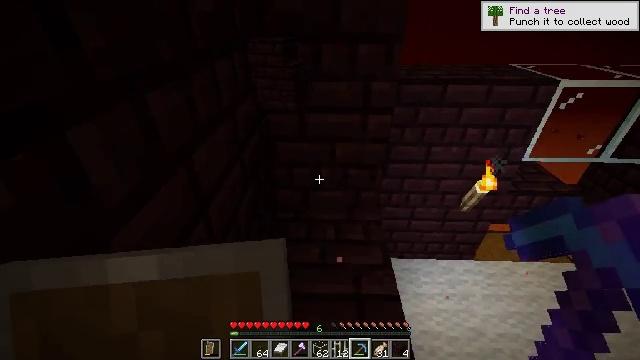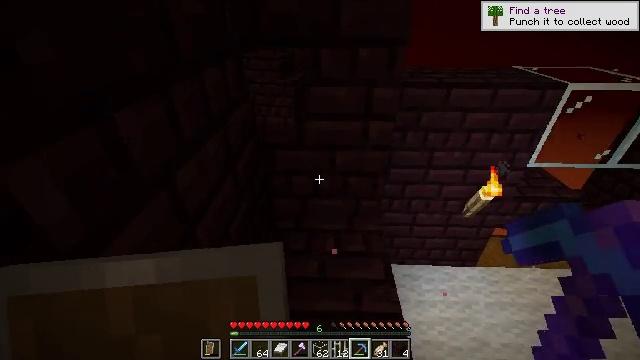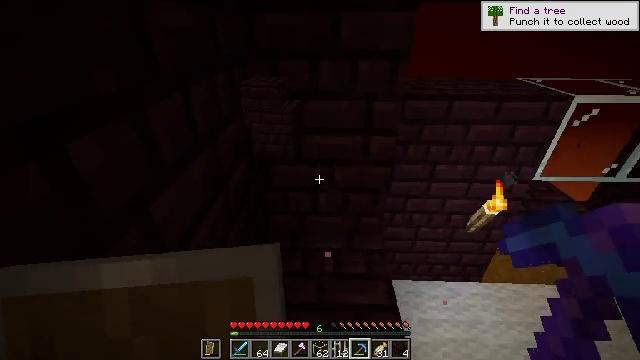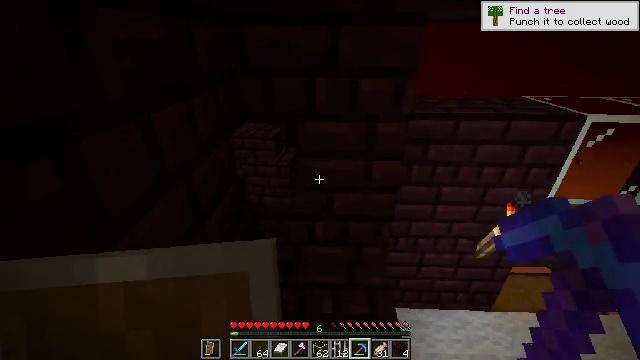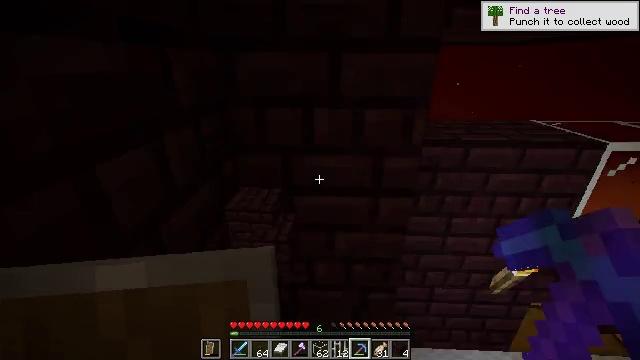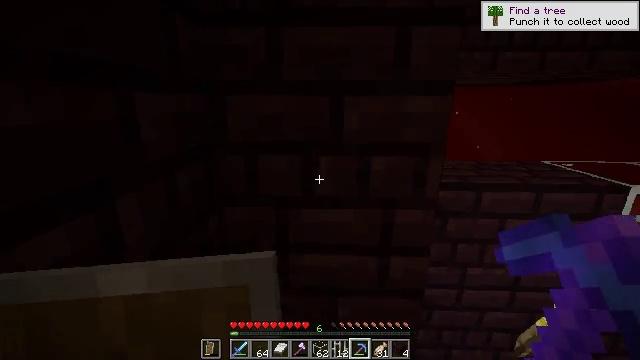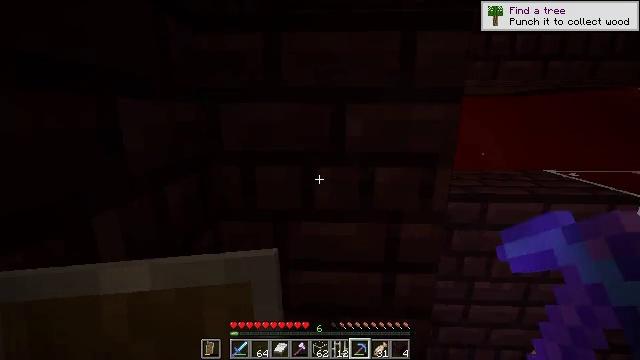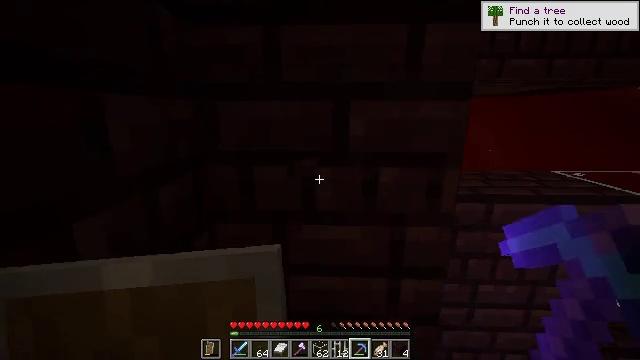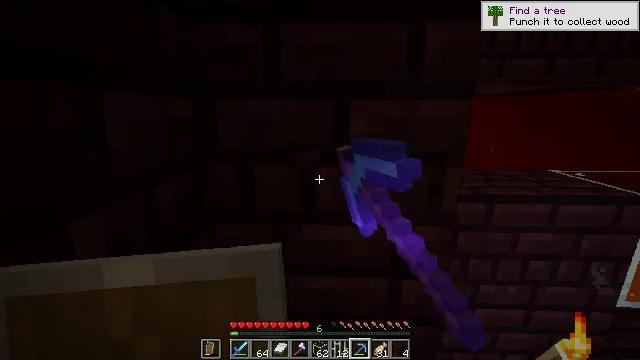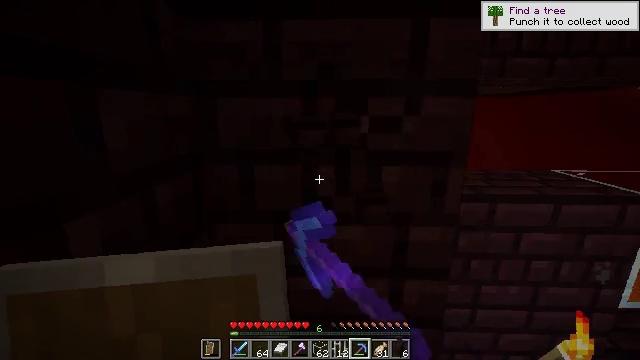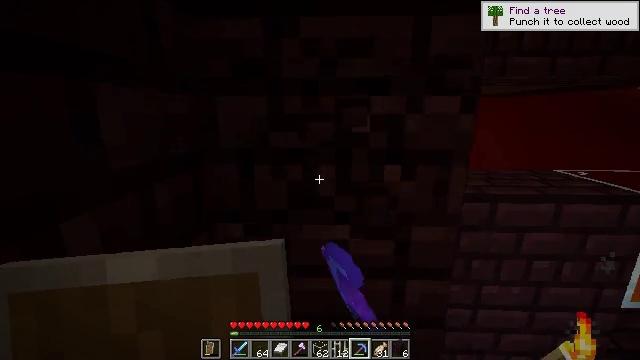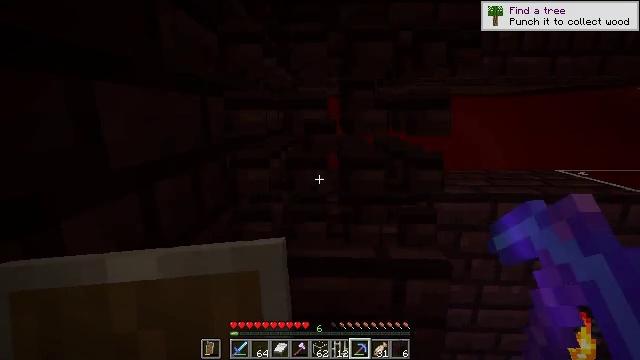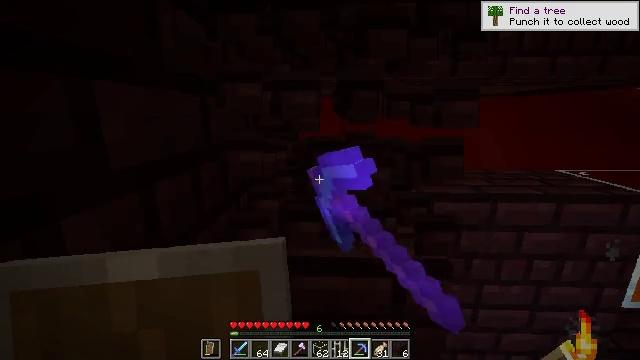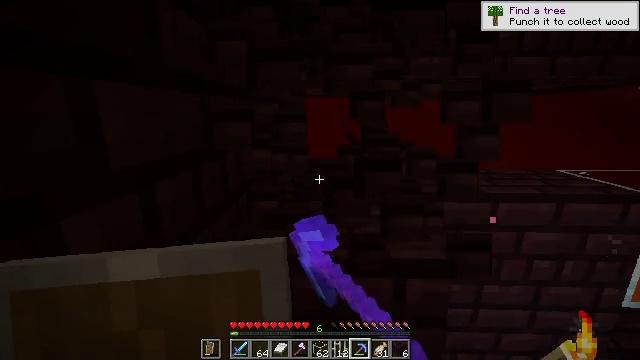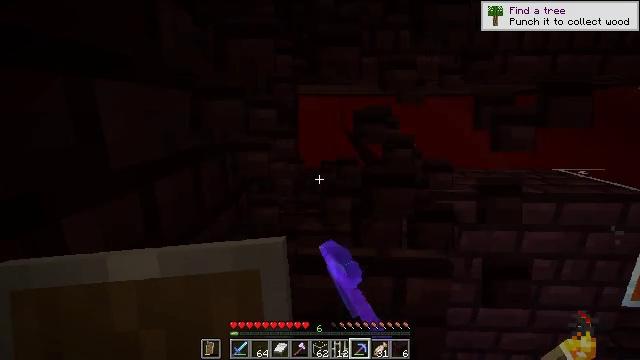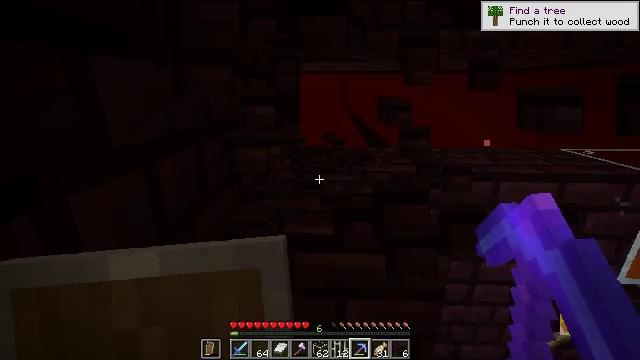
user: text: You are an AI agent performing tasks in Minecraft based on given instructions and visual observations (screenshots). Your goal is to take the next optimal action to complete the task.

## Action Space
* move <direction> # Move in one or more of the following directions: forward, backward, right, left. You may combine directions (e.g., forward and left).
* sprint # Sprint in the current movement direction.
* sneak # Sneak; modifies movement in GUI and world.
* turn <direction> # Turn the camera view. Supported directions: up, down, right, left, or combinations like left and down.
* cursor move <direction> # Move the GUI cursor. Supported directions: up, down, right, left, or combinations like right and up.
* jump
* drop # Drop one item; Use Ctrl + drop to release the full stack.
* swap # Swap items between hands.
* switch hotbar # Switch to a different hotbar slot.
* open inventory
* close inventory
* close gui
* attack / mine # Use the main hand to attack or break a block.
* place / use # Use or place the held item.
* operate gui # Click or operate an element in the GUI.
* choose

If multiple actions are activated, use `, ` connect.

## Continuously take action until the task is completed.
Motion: motion action
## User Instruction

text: Harvest nether bricks from a structure.
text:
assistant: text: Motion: move forward
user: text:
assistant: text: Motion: move forward, turn up
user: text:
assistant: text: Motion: move forward, turn up
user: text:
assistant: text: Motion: move forward, turn up
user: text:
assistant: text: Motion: turn up
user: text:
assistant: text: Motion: turn up
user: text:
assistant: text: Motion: attack / mine
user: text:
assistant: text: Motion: attack / mine
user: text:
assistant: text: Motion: attack / mine
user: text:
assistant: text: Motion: attack / mine
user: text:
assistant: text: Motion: attack / mine
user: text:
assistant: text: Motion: attack / mine
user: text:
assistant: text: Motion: attack / mine
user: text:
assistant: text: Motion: attack / mine
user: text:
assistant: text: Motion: turn down, attack / mine
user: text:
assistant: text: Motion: turn down, attack / mine
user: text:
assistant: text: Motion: turn down, attack / mine
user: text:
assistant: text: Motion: attack / mine
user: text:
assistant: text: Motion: attack / mine
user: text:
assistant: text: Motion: attack / mine
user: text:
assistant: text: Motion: attack / mine
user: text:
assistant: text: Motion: attack / mine
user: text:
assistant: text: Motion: attack / mine
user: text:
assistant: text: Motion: no_op
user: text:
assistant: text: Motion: no_op